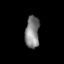
Tissue: lung
Cell type: Myeloid cells
Senescence score: 0.5575
Nuclear area (px): 442
Mean DAPI intensity: 129.595